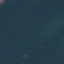
Land use / land cover: Forest